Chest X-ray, AP view. Patient: 58 years old, sex M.
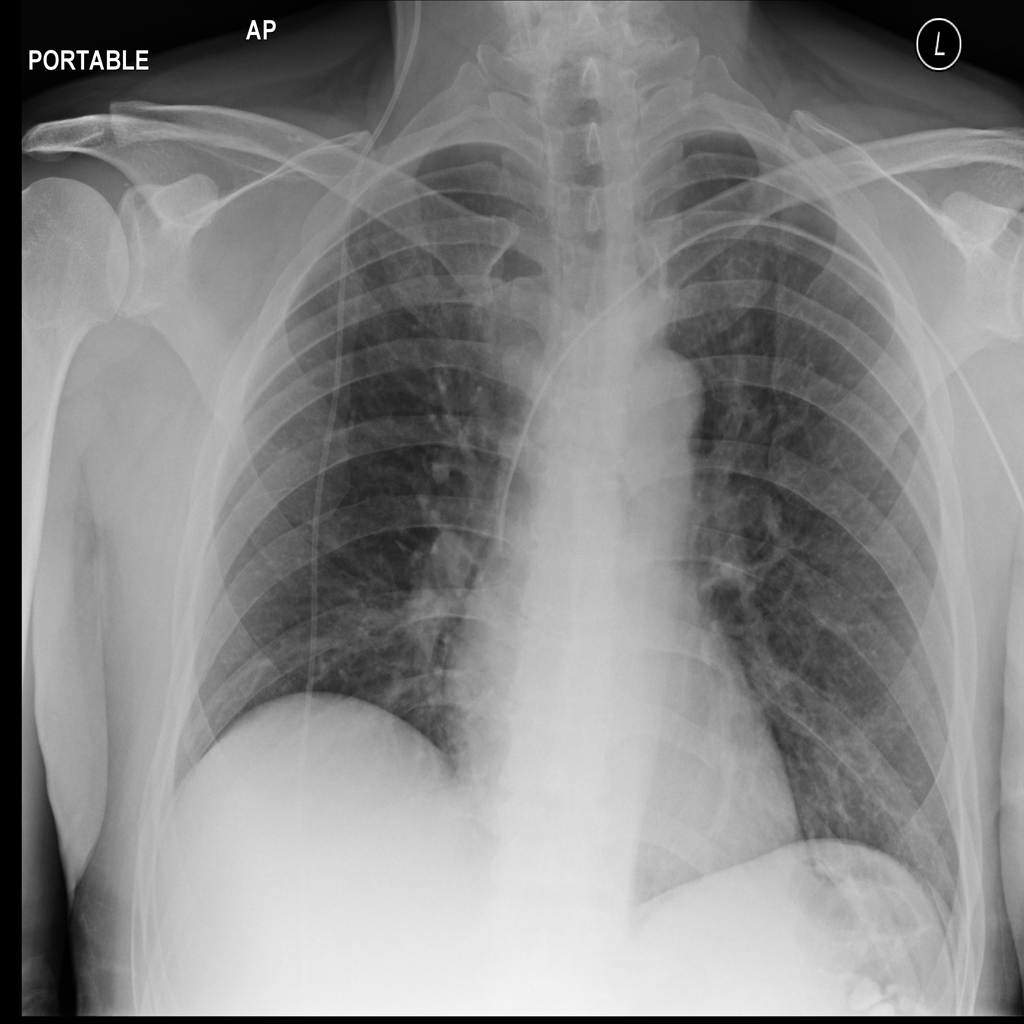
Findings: No Finding